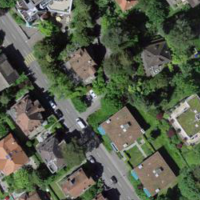
EUNIS habitat code: 54
Species observed at this site:
Salvia glutinosa
Aegopodium podagraria